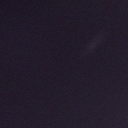
Screen state: off